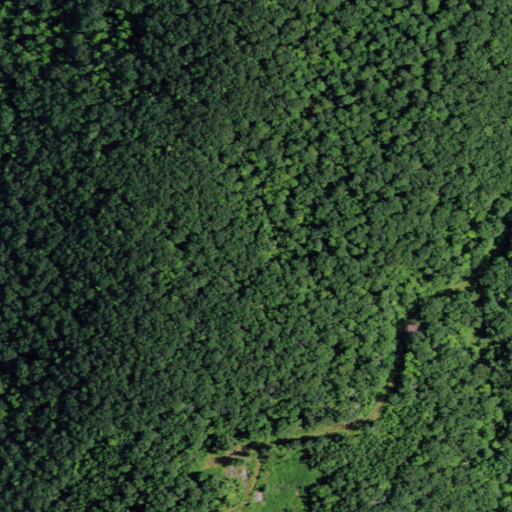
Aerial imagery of mountain in New York named Bald Mountain containing deciduous forest, mixed forest, and woody wetlands